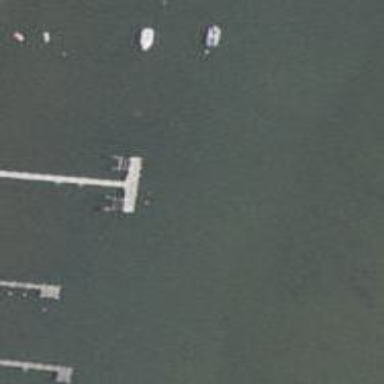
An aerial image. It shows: Man-made pier.